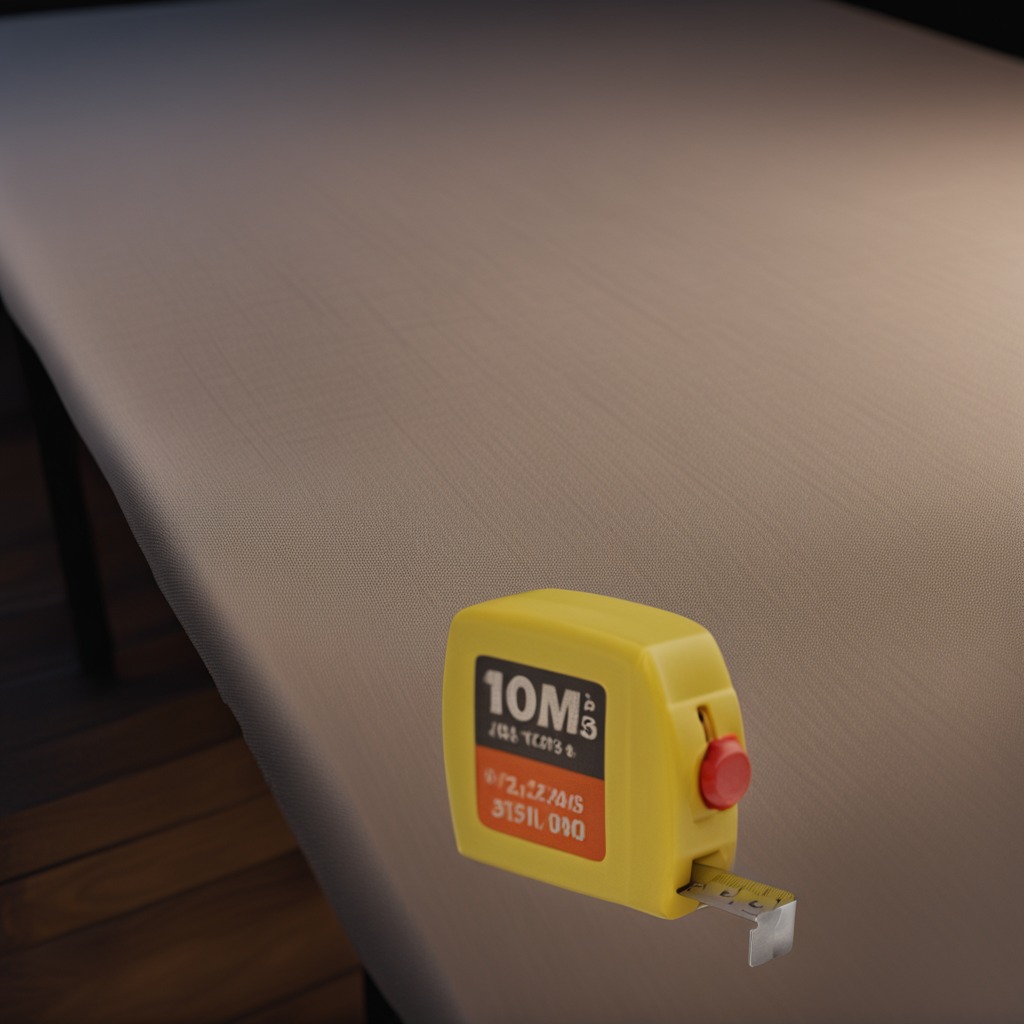
A measuring tape lies on a wooden table inside a workshop at night.